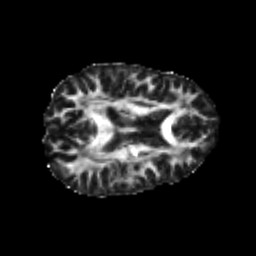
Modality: FA
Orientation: axial
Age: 20
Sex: female
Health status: healthy
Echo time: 0.074 s